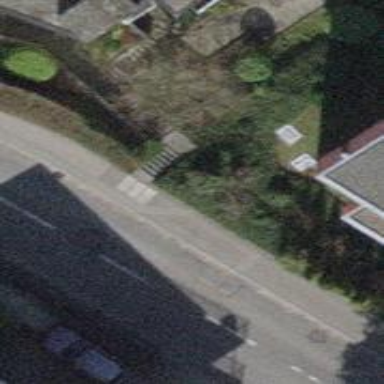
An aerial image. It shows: Set of steps on the road.